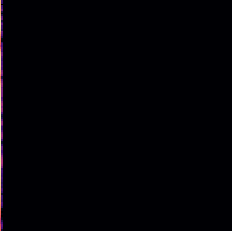
Sound class: Rain